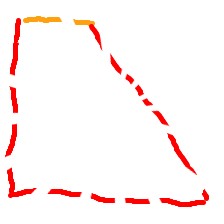
Shape: trapezoid